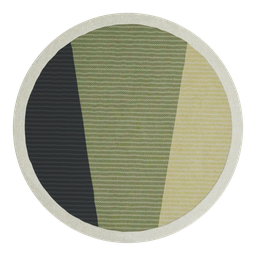
Label: decoration